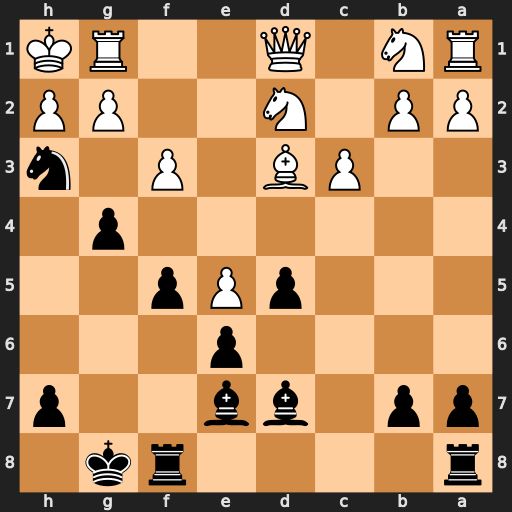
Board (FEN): r4rk1/pp1bb2p/4p3/3pPp2/6p1/2PB1P1n/PP1N2PP/RN1Q2RK
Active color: b
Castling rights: -
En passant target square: -
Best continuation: Nf2#